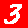
Digit: 3